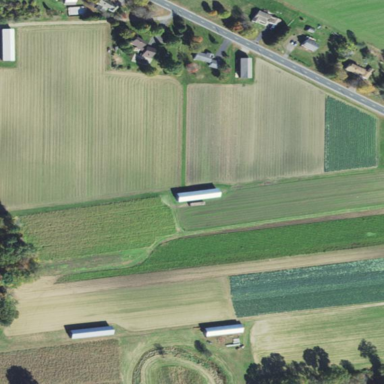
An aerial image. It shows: Farmland with agricultural activities.